Field crop: tomato
Growth stage: 2
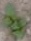
Species: solanum